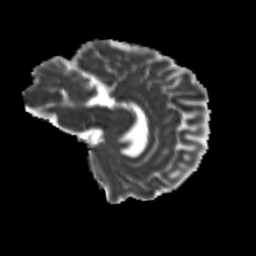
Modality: MD
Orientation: sagittal
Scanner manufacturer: siemens
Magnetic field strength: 3 T
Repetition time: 9.2 s
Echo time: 0.084 s